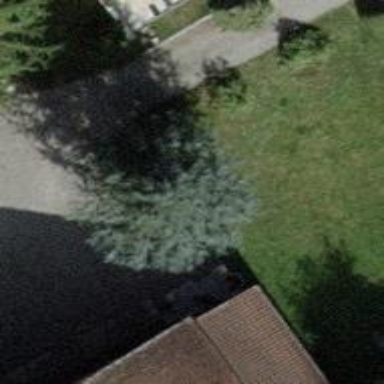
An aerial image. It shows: Evergreen tree with needle-leaved leaves.